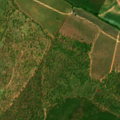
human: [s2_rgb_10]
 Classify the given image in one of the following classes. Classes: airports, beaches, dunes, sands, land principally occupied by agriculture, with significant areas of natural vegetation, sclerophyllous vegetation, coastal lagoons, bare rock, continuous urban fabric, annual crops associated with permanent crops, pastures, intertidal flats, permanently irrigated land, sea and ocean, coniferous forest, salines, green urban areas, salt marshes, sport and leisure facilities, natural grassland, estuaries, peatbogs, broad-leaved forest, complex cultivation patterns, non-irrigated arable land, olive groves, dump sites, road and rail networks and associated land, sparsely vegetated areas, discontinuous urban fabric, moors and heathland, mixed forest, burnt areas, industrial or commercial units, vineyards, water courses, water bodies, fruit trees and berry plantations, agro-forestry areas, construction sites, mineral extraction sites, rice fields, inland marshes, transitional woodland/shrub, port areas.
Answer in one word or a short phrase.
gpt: non-irrigated arable land, permanently irrigated land, olive groves, agro-forestry areas